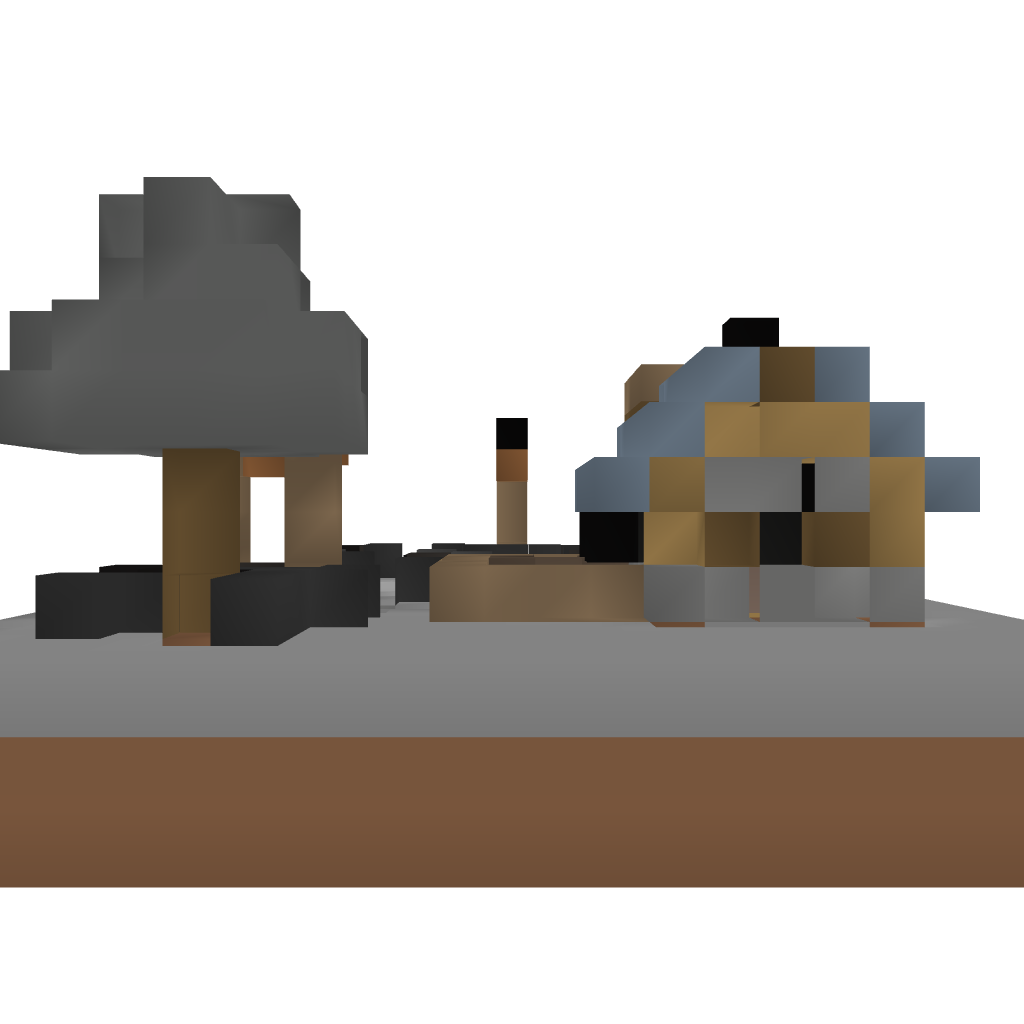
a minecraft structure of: cozy start house